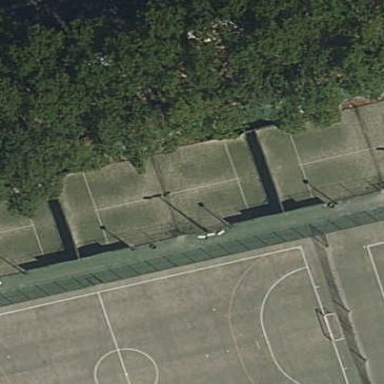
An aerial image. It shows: Paddle tennis court in leisure land pitch.